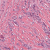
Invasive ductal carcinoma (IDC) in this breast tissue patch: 1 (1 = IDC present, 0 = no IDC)